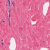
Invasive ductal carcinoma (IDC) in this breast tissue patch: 0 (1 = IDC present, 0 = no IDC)